Question: I am writing a custom sync adapter following the example in the SDK sample, and things seem to be working well. I can sync back contacts from my server and have them appear in the Contacts app.
However, I am unable to add a contact directly to my server. Specifically, I want my sync adapter to appear as an option in the Spinner on the add contact screen, in addition to Google and Corporate, as shown in the screenshot. I couldn't find anything on the interwebs that talks about this.

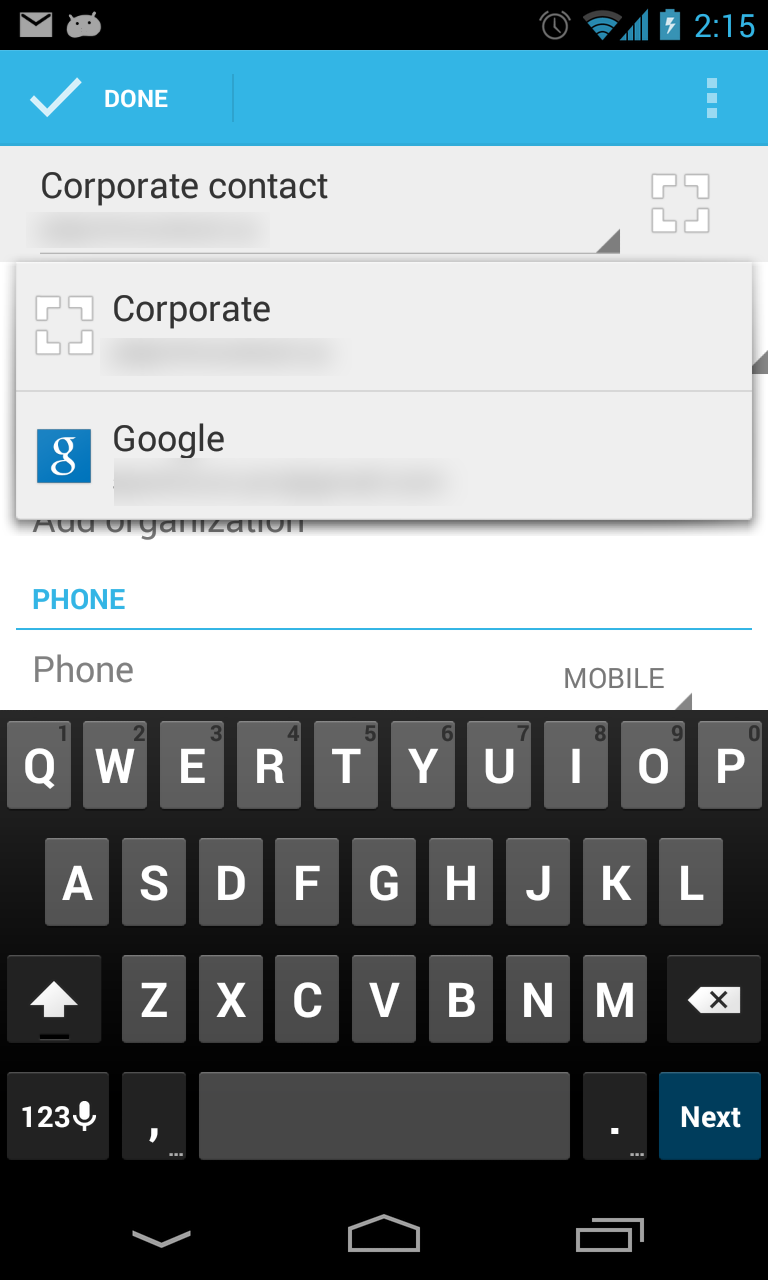
Answer: Ok I figured it out. Turns out the contacts.xml file defining a 'ContactsAccountType' that ships with the SDK sample is pretty bare bones. Fleshing it out a little makes my sync adapter appear in the Spinner (<URL>.
A sample showing all available fields is available <URL>. I have copied it below for reference:
'''
<ContactsAccountType
xmlns:android="http://schemas.android.com/apk/res/android"
>
<EditSchema
>
<!--
Name:
- maxOccurs must be 1
- No types.
- Currently all the supportsXxx attributes must be true, but here's the plan for the
future:
(There's some hardcoded assumptions in the contact editor, which is one reason
for the above restriction)
- "Family name" and "Given name" must be supported.
- All sync adapters must support structured name. "display name only" is not
supported.
-> Supporting this would require relatively large changes to
the contact editor.
- Fields are decided from the attributes:
StructuredName.DISPLAY_NAME if supportsDisplayName == true
StructuredName.PREFIX if supportsPrefix == true
StructuredName.FAMILY_NAME (always)
StructuredName.MIDDLE_NAME if supportsPrefix == true
StructuredName.GIVEN_NAME (always)
StructuredName.SUFFIX if supportsSuffix == true
StructuredName.PHONETIC_FAMILY_NAME if supportsPhoneticFamilyName == true
StructuredName.PHONETIC_MIDDLE_NAME if supportsPhoneticMiddleName == true
StructuredName.PHONETIC_GIVEN_NAME if supportsPhoneticGivenName == true
- DataKind.PSEUDO_MIME_TYPE_DISPLAY_NAME is always added.
- DataKind.PSEUDO_MIME_TYPE_PHONETIC_NAME is added
if any of supportsPhoneticXxx == true
-->
<!-- Fallback/Google definition. Supports all. -->
<DataKind kind="name"
maxOccurs="1"
supportsDisplayName="true"
supportsPrefix="true"
supportsMiddleName="true"
supportsSuffix="true"
supportsPhoneticFamilyName="true"
supportsPhoneticMiddleName="true"
supportsPhoneticGivenName="true"
>
</DataKind>
<!-- Exchange definition. No display-name, no phonetic-middle.
<DataKind kind="name"
supportsDisplayName="false"
supportsPrefix="true"
supportsMiddleName="true"
supportsSuffix="true"
supportsPhoneticFamilyName="true"
supportsPhoneticMiddleName="false"
supportsPhoneticGivenName ="true"
>
</DataKind>
-->
<!--
Photo:
- maxOccurs must be 1
- No types.
-->
<DataKind kind="photo" maxOccurs="1" />
<!--
Phone definition.
- "is secondary?" is inferred from type.
-->
<!-- Fallback, Google definition. -->
<DataKind kind="phone" >
<!-- Note: Google type doesn't have obsolete ones -->
<Type type="mobile" />
<Type type="home" />
<Type type="work" />
<Type type="fax_work" />
<Type type="fax_home" />
<Type type="pager" />
<Type type="other" />
<Type type="custom"/>
<Type type="callback" />
<Type type="car" />
<Type type="company_main" />
<Type type="isdn" />
<Type type="main" />
<Type type="other_fax" />
<Type type="radio" />
<Type type="telex" />
<Type type="tty_tdd" />
<Type type="work_mobile"/>
<Type type="work_pager" />
<Type type="assistant" />
<Type type="mms" />
</DataKind>
<!-- Exchange definition.
<DataKind kind="phone" >
<Type type="home" maxOccurs="2" />
<Type type="mobile" maxOccurs="1" />
<Type type="work" maxOccurs="2" />
<Type type="fax_work" maxOccurs="1" />
<Type type="fax_home" maxOccurs="1" />
<Type type="pager" maxOccurs="1" />
<Type type="car" maxOccurs="1" />
<Type type="company_main" maxOccurs="1" />
<Type type="mms" maxOccurs="1" />
<Type type="radio" maxOccurs="1" />
<Type type="assistant" maxOccurs="1" />
</DataKind>
-->
<!--
Email
-->
<!-- Fallback/Google definition. -->
<DataKind kind="email" >
<!-- Note: Google type doesn't have obsolete ones -->
<Type type="home" />
<Type type="work" />
<Type type="other" />
<Type type="mobile" />
<Type type="custom" />
</DataKind>
<!--
Exchange definition.
- Same definition as "fallback" except for maxOccurs=3
<DataKind kind="email" maxOccurs="3" >
<Type type="home" />
<Type type="work" />
<Type type="other" />
<Type type="mobile" />
<Type type="custom" />
</DataKind>
-->
<!--
Nickname
- maxOccurs must be 1
- No types.
-->
<DataKind kind="nickname" maxOccurs="1" />
<!--
Im:
- The TYPE column always stores Im.TYPE_OTHER (defaultValues is always set)
- The user-selected type is stored in Im.PROTOCOL
-->
<!-- Fallback, Google definition. -->
<DataKind kind="im" >
<Type type="aim" />
<Type type="msn" />
<Type type="yahoo" />
<Type type="skype" />
<Type type="qq" />
<Type type="google_talk" />
<Type type="icq" />
<Type type="jabber" />
<Type type="custom" />
</DataKind>
<!-- Exchange definition.
<DataKind kind="im" maxOccurs="3" >
<Type type="aim" />
<Type type="msn" />
<Type type="yahoo" />
<Type type="skype" />
<Type type="qq" />
<Type type="google_talk" />
<Type type="icq" />
<Type type="jabber" />
<Type type="custom" />
</DataKind>
-->
<!--
Postal address.
-->
<!-- Fallback/Google definition. Not structured. -->
<DataKind kind="postal" needsStructured="false" >
<Type type="home" />
<Type type="work" />
<Type type="other" />
<Type type="custom" />
</DataKind>
<!-- Exchange definition. Structured.
<DataKind kind="postal" needsStructured="true" >
<Type type="work" />
<Type type="home" />
<Type type="other" />
</DataKind>
-->
<!--
Organization:
- Fields are fixed: COMPANY, TITLE
- maxOccurs must be 1
- No types.
-->
<DataKind kind="organization" maxOccurs="1" />
<!--
Website:
- No types.
-->
<DataKind kind="website" />
<!--
Below kinds have nothing configurable.
- No types are supported.
- maxOccurs must be 1
-->
<DataKind kind="sip_address" maxOccurs="1" />
<DataKind kind="note" maxOccurs="1" />
<!--
Google/Exchange supports it, but fallback doesn't.
<DataKind kind="group_membership" maxOccurs="1" />
-->
<!--
Event
-->
<DataKind kind="event" dateWithTime="false">
<Type type="birthday" maxOccurs="1" yearOptional="true" />
<Type type="anniversary" />
<Type type="other" />
<Type type="custom" />
</DataKind>
<!--
Exchange definition. dateWithTime is needed only for Exchange.
<DataKind kind="event" dateWithTime="true">
<Type type="birthday" maxOccurs="1" />
</DataKind>
-->
<!--
Relationship
-->
<DataKind kind="relationship" >
<Type type="assistant" />
<Type type="brother" />
<Type type="child" />
<Type type="domestic_partner" />
<Type type="father" />
<Type type="friend" />
<Type type="manager" />
<Type type="mother" />
<Type type="parent" />
<Type type="partner" />
<Type type="referred_by" />
<Type type="relative" />
<Type type="sister" />
<Type type="spouse" />
<Type type="custom" />
</DataKind>
</EditSchema>
'''